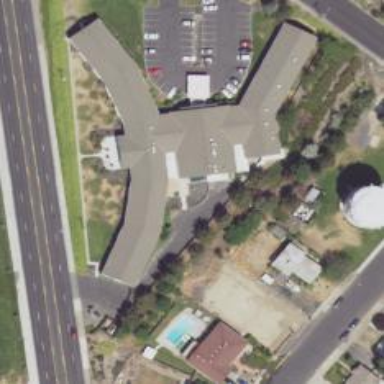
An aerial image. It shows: Building.